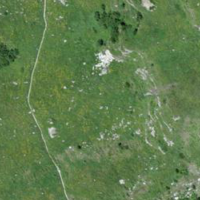
EUNIS habitat code: 26
Species observed at this site:
Pinguicula vulgaris
Parnassia palustris
Euphorbia cyparissias